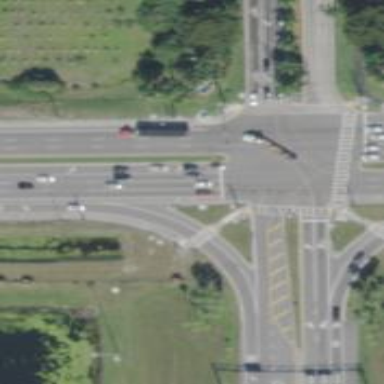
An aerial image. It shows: Footway located on traffic island.